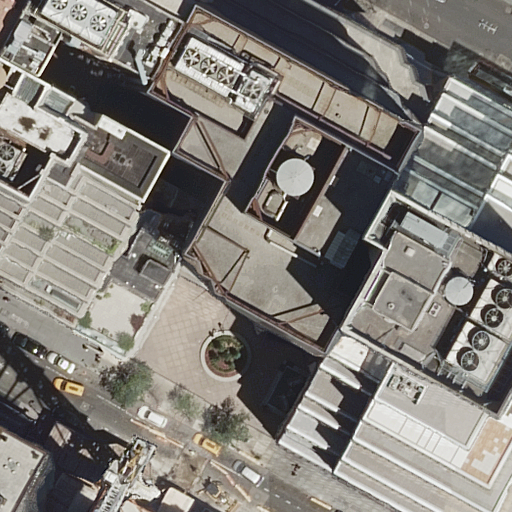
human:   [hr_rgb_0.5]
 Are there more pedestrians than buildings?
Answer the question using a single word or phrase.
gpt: no

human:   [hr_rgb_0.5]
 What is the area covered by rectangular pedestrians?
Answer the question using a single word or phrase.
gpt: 0m2

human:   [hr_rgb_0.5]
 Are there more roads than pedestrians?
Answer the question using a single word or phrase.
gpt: yes

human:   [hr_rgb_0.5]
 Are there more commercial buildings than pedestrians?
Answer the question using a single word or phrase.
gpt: no

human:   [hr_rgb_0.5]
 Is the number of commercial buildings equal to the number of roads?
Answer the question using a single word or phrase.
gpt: no

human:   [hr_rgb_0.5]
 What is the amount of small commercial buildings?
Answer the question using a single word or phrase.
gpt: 0

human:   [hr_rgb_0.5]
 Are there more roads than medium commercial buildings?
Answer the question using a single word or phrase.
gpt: yes

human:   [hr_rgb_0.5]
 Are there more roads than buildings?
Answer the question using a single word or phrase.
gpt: no

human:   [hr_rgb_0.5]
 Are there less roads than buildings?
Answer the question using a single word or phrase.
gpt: yes

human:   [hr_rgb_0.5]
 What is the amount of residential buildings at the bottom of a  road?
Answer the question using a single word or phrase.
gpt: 4

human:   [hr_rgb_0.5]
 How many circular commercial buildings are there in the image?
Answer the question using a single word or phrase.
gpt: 0

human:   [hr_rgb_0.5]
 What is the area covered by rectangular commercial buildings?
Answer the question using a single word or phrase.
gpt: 0m2

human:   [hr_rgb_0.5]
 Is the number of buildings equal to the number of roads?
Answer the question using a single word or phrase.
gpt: no

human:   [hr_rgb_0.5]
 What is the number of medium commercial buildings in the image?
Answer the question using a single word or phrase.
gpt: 0

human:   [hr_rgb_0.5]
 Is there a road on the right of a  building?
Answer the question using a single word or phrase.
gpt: yes

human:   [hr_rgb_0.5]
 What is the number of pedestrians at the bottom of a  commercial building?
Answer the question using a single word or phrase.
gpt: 0

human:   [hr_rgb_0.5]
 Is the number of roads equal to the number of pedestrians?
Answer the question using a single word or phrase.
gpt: no

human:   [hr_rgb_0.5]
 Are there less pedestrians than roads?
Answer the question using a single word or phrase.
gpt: yes

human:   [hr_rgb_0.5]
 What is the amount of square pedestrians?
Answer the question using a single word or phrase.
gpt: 0

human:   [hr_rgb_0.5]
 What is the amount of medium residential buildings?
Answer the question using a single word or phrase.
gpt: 2

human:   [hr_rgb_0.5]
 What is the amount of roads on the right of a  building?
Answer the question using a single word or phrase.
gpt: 2

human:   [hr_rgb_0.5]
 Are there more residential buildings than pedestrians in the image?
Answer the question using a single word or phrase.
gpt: yes

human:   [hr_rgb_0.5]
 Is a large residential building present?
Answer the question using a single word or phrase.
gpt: yes

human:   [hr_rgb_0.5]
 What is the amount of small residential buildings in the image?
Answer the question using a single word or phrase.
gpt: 1

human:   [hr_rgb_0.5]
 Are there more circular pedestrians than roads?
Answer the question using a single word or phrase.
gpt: no

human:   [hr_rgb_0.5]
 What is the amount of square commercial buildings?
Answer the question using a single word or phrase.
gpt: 0

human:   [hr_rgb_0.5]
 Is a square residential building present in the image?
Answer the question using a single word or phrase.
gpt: no

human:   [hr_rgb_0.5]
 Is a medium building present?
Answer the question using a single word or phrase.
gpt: yes

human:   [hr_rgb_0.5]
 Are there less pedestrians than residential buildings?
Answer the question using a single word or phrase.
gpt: yes

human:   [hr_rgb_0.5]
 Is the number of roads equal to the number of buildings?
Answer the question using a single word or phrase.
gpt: no

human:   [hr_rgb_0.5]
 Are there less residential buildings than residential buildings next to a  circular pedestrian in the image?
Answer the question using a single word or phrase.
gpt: no

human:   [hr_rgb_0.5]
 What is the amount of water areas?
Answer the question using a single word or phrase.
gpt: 0

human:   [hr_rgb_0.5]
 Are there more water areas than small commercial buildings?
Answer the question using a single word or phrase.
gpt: no

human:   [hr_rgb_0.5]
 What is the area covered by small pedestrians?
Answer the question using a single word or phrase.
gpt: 0m2

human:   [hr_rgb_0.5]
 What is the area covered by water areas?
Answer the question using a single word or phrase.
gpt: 0m2

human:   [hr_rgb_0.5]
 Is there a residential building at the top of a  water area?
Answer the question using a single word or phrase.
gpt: no